Question: So I want to run a class called WordFrequencyCounter which is nested in the folder: C:\Users\Mike\Documents\Computer Science\AI\Machine Learning\175\Assignment 2\src\ir\assignments\two\b
but when I go into that folder and run:
javac WordFrequencyCounter.java
it gives me an error because it says that it cannot find
import ir.assignments.two.a.Frequency;
specifically it says package ir.assignments.two.a does not exist, but this file is located in:
C:\Users\Mike\Documents\Computer Science\AI\Machine Learning\175\Assignment 2\src\ir\assignments\two\a
I also tried calling javac WordFrequencyCounter.java from within the folder: C:\Users\Mike\Documents\Computer Science\AI\Machine Learning\175\Assignment 2
but that does not work either. So what I want is to be able to compile and run WordFrequencyCounter and then feed it an input file that is located in
C:\Users\Mike\Documents\Computer Science\AI\Machine Learning\175\Assignment 2 from the command line. I can do this from the IDE but can't get it to work through command line.
I think this is a classpath related problem but I couldn't find anything useful on this for my particular example, and nothing I tried worked.

Here's the main method for WordFrequencyCounter:
'''
public static void main(String[] args) throws FileNotFoundException {
File file = new File(args[0]);
List<String> words = Utilities.tokenizeFile(file);
List<Frequency> frequencies = computeWordFrequencies(words);
Utilities.printFrequencies(frequencies);
}
'''
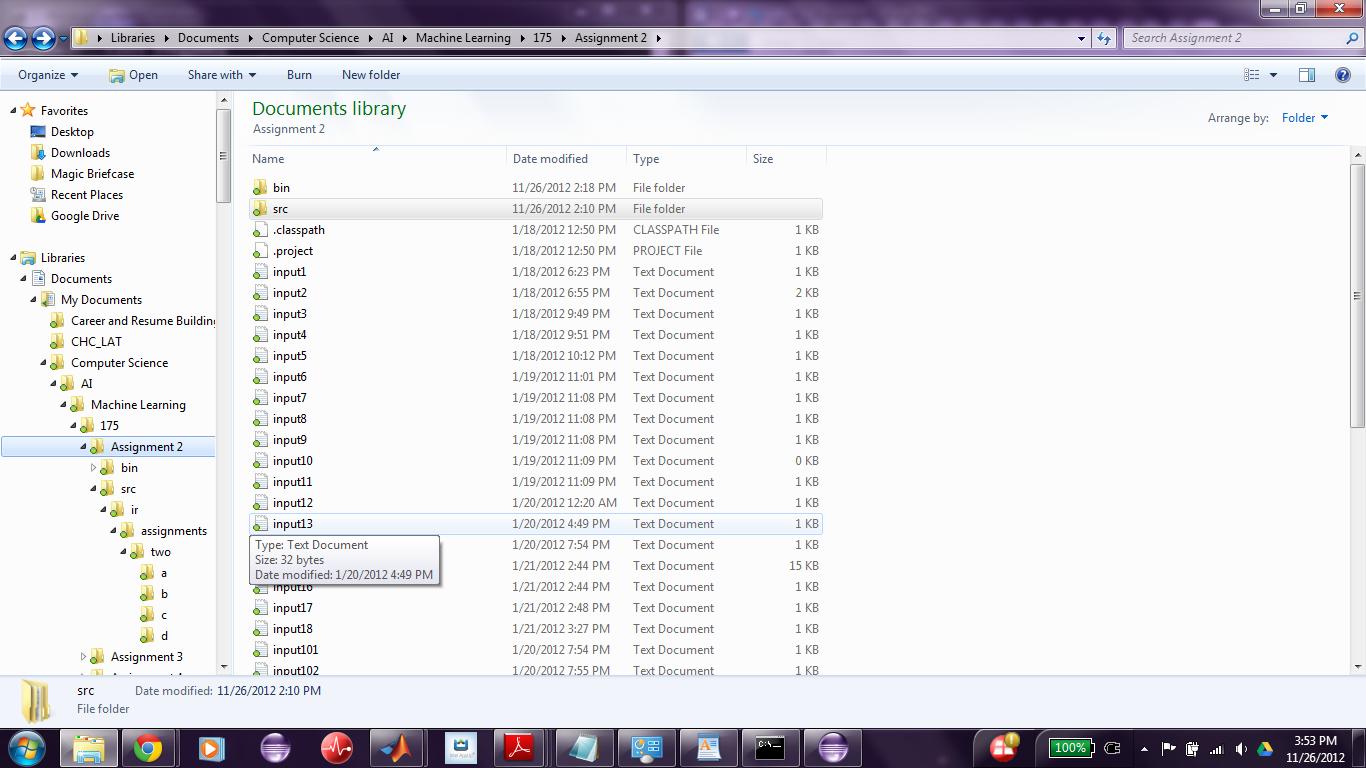
Answer: go to src folder and run
'javac -d . ir/assignments/2/b/MainClass.java'
and use 'java ir.assignments.2.b.MainClass' to run it.